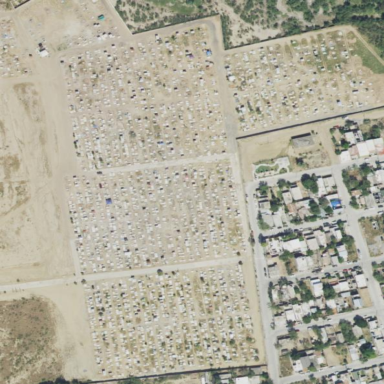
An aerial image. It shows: Cemetery.